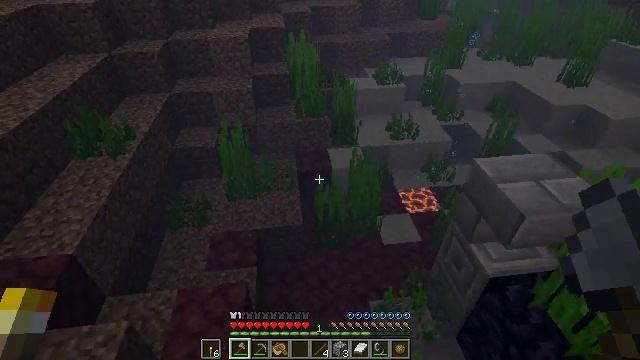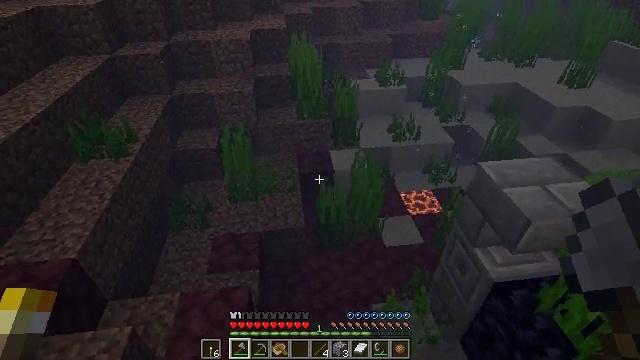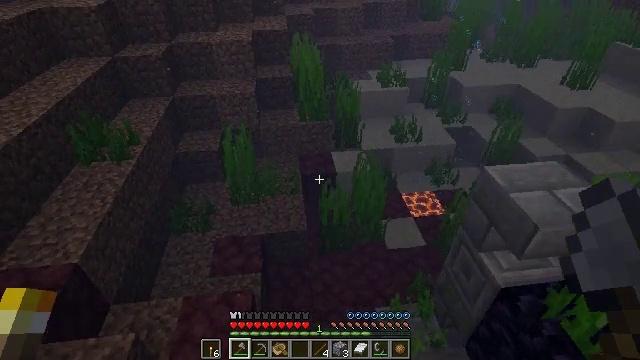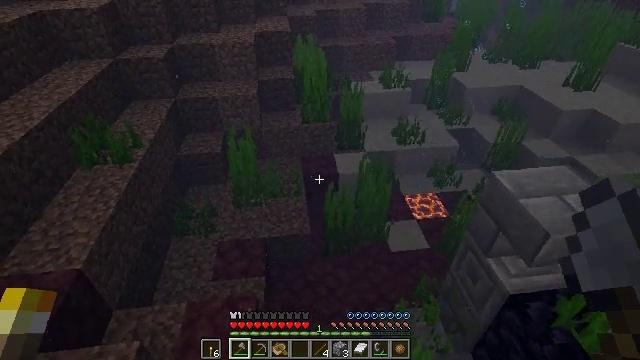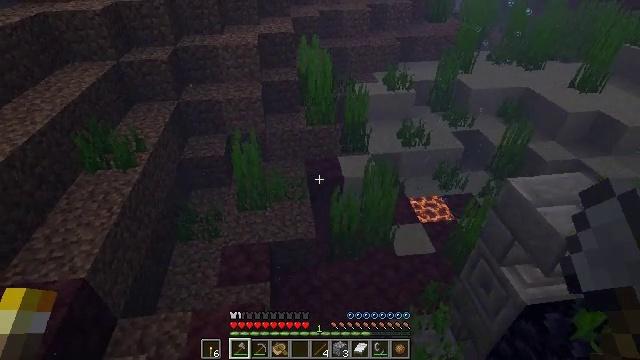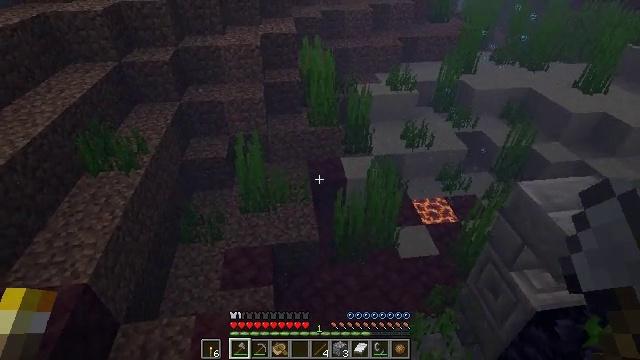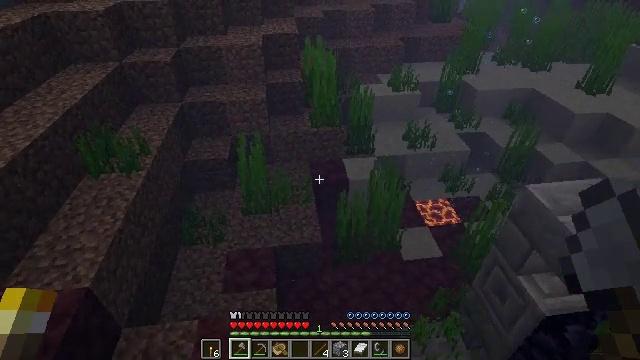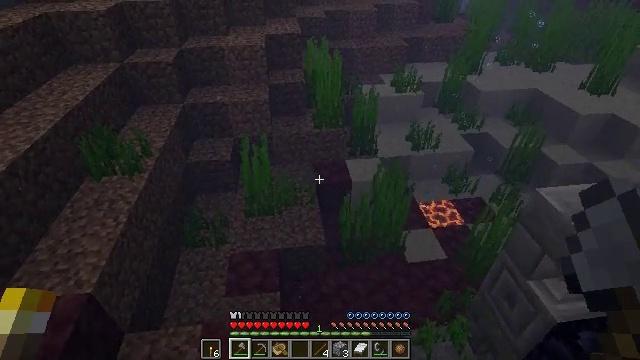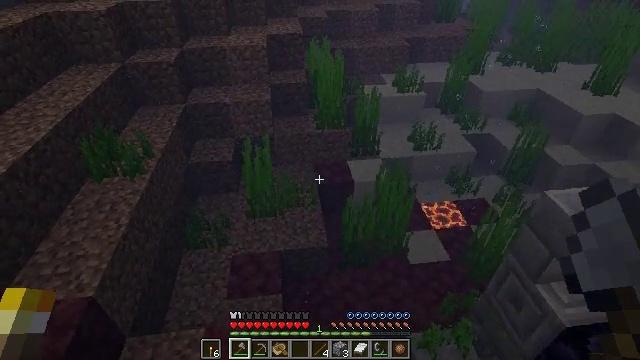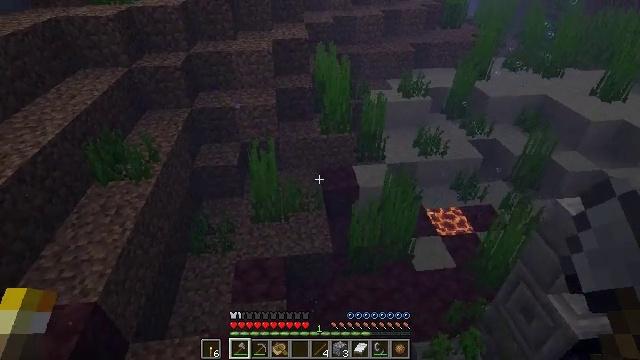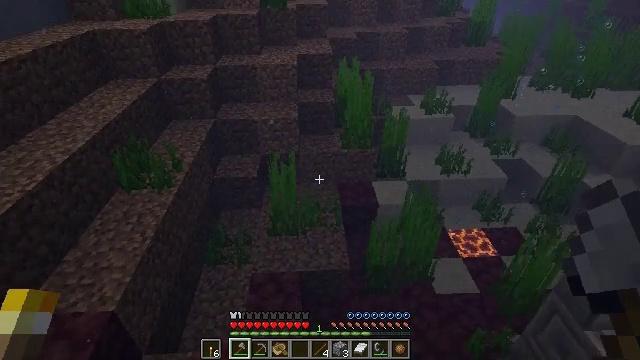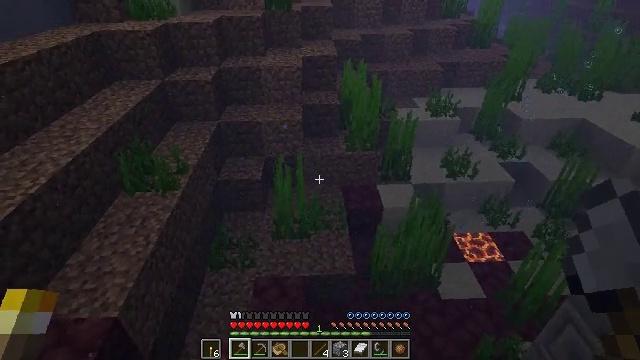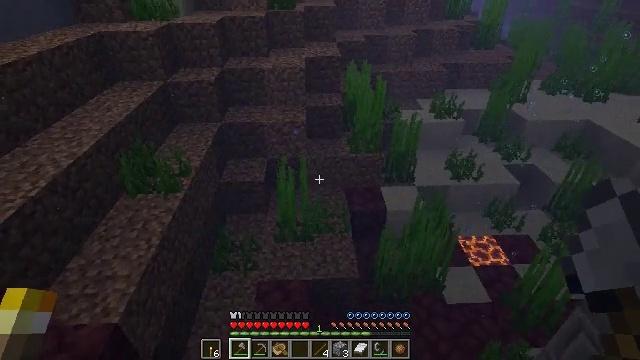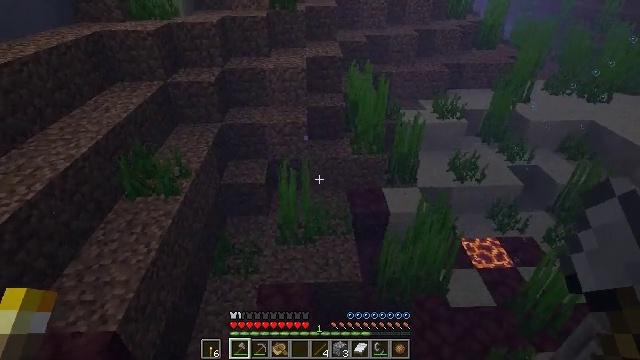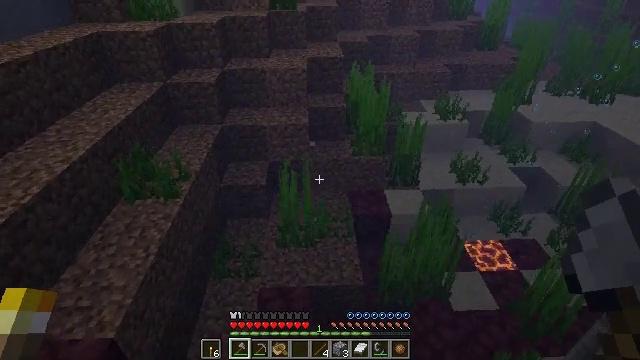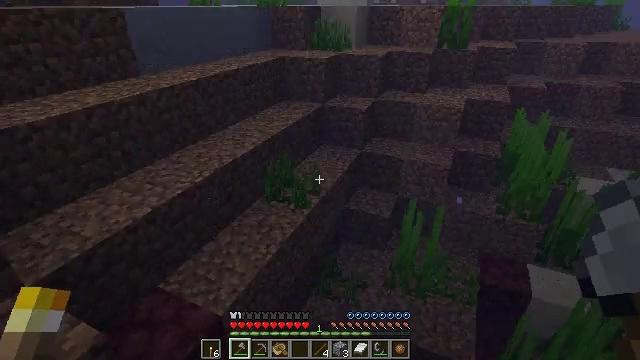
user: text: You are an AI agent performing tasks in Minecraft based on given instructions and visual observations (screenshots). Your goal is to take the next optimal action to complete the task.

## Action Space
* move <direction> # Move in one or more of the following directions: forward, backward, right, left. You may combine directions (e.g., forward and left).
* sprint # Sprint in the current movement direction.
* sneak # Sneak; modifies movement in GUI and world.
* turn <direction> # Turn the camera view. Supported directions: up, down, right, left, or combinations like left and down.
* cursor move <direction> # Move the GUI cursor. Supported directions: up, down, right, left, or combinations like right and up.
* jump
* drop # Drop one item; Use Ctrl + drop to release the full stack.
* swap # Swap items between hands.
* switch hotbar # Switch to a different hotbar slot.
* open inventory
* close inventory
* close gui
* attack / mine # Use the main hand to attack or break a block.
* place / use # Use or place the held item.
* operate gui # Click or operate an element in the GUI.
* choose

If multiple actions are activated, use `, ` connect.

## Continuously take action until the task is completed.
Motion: motion action
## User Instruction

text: Mine seagrass underwater.
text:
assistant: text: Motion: move forward and move left
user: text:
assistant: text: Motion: move forward and move left
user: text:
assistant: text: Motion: move forward and move left
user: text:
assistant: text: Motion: move forward and move left
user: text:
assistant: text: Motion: move forward and move left
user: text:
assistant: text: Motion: move forward and move left
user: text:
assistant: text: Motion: move forward and move left
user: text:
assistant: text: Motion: move forward and move left
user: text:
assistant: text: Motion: move forward and move left
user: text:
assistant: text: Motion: move forward and move left, turn left and up
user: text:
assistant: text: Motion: move forward
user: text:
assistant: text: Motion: move forward
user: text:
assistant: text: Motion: move forward
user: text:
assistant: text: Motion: move forward
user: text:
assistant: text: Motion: move forward, turn left and up
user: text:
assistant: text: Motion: move forward, turn left and up
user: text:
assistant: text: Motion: move forward, turn left and up
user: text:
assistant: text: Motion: move forward
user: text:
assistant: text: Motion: move forward
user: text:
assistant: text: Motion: move forward, jump
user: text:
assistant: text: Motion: move forward, jump
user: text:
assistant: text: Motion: move forward, jump
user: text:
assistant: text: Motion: move forward, jump
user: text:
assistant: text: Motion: move forward, turn right, jump
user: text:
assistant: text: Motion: move forward, turn right and down, jump
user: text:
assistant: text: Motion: move forward, turn right and up, jump
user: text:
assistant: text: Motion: move forward, turn right and up, jump
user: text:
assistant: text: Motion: move forward, turn right, jump
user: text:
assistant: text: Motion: move forward, turn right and down, jump
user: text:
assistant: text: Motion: move forward, turn right and down, jump